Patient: sex F, age 28
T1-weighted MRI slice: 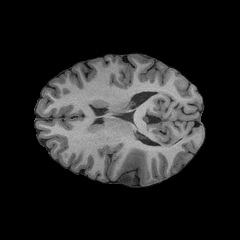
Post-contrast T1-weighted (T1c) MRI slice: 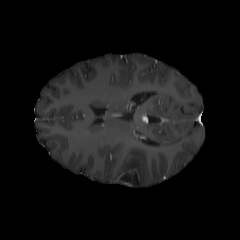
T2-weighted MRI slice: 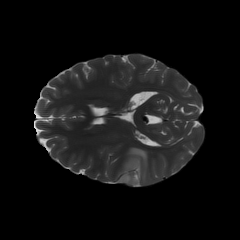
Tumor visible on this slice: yes
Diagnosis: Astrocytoma, IDH-mutant
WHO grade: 2